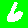
Digit: 6